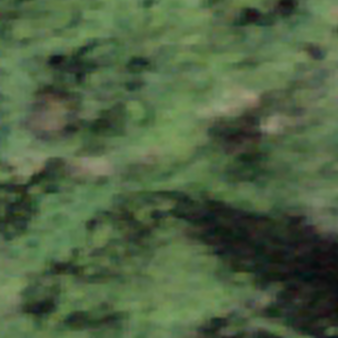
Label: other